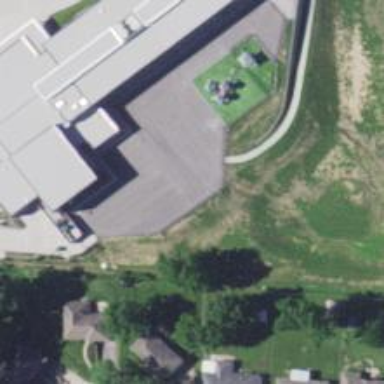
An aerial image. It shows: Schoolyard designated as leisure land.